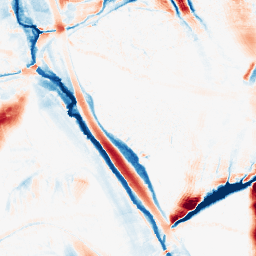
Category: morphological
Decomposition family: morphological_ellipse
Decomposition parameters: operation: average
width: 20
height: 50
Upsampling method: edge_directed
Upsampling parameters: scale: 4
Upsampling scale: 4